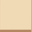
Piece: xx